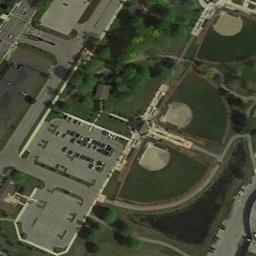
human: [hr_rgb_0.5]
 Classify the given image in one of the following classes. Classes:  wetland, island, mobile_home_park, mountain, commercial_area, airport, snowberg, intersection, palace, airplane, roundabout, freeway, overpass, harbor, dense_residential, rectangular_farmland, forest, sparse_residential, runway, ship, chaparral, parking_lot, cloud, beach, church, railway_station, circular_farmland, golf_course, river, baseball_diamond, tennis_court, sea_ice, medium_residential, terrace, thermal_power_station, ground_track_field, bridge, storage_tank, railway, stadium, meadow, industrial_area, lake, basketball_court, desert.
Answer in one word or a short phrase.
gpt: baseball_diamond